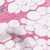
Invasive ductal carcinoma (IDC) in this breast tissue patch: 0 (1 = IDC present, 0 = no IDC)